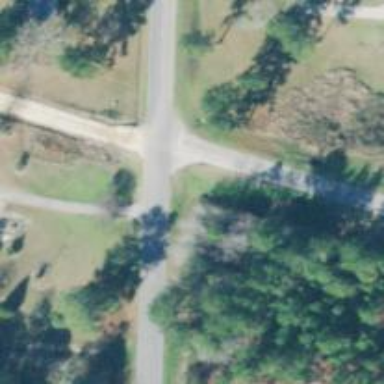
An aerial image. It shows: Stop road.